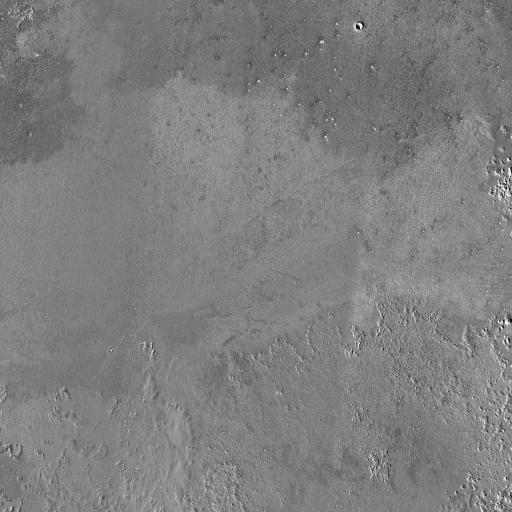
Crater classes present: Background, Other